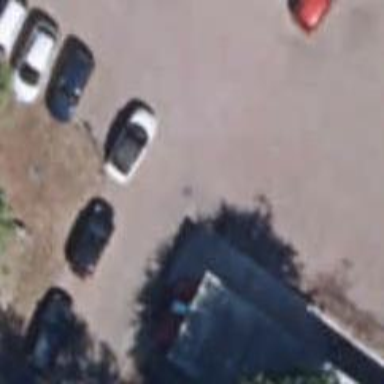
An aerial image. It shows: Rooftop parking lot with paved surface.